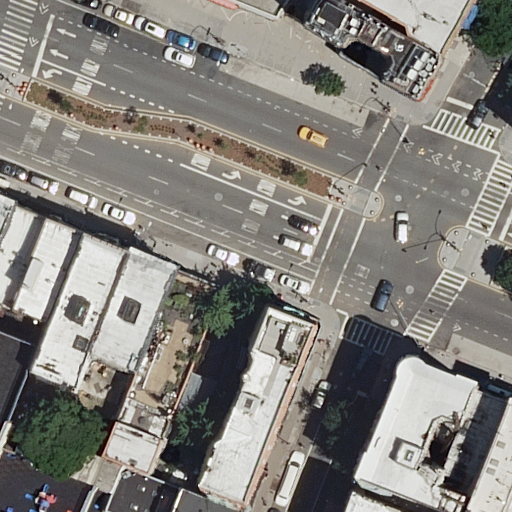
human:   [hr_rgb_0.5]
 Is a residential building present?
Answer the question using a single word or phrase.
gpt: yes

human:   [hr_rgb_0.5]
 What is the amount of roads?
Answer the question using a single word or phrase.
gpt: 17

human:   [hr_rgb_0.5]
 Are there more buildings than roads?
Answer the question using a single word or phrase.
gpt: no

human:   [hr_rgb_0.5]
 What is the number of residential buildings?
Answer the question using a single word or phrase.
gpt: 17

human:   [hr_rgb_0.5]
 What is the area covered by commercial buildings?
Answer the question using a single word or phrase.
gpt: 0m2

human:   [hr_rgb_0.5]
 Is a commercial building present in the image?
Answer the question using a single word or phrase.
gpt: no

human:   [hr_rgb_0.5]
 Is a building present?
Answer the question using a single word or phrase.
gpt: yes

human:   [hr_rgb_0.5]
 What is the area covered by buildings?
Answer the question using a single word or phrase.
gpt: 3793m2

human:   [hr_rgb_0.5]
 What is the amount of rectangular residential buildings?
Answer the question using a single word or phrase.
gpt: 14

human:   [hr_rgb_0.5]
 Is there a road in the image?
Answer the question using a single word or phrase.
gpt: yes

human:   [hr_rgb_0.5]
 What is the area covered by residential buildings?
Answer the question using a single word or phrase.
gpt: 3793m2

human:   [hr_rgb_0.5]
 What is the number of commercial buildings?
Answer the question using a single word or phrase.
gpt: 0

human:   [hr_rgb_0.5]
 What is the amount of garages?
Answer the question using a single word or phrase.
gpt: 0

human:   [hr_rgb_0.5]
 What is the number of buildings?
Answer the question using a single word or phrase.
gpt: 17

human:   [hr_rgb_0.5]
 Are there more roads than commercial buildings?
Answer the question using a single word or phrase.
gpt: yes

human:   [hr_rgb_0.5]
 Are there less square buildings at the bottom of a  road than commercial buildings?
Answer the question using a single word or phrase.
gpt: no

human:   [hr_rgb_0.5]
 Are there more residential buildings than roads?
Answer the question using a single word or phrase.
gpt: no

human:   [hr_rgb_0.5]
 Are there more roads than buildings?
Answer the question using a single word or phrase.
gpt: no

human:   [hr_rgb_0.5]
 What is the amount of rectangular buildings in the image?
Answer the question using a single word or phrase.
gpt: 14

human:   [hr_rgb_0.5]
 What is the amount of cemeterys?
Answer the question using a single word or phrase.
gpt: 0

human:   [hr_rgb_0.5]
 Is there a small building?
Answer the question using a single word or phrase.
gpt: yes

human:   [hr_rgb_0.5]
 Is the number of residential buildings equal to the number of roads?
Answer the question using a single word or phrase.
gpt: yes

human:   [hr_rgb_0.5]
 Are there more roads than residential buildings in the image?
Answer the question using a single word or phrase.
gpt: no

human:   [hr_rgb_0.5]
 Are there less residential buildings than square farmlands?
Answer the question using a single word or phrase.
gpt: no

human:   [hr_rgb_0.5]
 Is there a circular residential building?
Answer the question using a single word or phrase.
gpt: no

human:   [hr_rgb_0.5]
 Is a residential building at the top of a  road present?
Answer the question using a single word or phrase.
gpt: yes

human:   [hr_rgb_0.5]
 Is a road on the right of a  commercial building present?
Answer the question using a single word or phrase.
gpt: no

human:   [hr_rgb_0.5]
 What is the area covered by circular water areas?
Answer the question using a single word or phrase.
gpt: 0m2

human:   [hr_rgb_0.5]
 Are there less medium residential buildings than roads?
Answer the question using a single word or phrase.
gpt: yes

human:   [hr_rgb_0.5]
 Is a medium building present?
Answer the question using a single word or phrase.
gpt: yes

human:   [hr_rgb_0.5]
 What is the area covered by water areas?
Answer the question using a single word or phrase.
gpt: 0m2

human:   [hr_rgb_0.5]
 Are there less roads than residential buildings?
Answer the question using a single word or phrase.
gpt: no

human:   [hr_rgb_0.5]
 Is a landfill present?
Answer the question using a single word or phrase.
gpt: no

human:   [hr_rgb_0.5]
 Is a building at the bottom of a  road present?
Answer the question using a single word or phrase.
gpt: yes

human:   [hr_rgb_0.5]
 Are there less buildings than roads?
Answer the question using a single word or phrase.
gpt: no

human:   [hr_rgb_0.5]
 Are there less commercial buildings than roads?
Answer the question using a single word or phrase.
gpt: yes

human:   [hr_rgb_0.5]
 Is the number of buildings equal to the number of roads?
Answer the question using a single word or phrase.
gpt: yes

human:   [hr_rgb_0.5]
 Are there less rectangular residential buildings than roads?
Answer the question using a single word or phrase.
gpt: yes

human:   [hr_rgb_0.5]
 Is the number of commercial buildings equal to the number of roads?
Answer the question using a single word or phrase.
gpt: no

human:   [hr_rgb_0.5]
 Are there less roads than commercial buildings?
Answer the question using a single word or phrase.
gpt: no

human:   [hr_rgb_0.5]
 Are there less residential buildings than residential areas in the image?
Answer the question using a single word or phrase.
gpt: no

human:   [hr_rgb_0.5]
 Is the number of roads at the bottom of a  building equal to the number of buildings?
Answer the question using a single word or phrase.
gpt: yes

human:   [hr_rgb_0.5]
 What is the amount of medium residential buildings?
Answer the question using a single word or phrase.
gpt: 8

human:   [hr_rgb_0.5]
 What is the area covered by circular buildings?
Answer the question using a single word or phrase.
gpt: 0m2

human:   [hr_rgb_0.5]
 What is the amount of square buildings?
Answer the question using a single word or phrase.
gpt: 0

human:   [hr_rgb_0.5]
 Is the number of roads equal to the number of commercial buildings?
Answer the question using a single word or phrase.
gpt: no

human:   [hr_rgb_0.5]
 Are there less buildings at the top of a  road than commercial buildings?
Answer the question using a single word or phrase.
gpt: no

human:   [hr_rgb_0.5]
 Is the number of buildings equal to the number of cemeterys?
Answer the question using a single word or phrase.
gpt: no

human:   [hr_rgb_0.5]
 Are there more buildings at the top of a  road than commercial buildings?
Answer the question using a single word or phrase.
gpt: yes

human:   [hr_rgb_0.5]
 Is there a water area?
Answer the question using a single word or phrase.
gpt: no

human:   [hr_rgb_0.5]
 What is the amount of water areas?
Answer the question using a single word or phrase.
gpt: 0

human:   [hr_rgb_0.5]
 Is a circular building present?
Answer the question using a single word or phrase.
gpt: no

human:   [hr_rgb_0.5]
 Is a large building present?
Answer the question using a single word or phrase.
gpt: yes

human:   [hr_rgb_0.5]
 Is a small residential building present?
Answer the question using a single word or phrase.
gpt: yes

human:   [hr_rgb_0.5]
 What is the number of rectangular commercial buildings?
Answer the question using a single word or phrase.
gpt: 0

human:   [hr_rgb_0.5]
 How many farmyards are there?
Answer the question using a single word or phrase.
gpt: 0

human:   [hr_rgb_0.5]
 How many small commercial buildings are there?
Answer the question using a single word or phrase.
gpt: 0

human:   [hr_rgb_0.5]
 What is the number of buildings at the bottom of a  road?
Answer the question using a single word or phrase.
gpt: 14

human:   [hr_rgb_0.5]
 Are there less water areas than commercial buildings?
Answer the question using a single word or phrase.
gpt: no

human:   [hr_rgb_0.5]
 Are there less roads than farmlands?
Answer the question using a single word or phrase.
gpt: no

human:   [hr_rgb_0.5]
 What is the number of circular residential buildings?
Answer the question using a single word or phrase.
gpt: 0

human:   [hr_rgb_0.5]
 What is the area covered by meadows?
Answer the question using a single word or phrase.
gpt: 0m2

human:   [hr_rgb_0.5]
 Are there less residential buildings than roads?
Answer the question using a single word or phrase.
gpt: no

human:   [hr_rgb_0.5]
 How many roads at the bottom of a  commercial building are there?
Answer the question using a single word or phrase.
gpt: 0